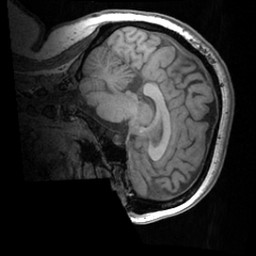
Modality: T1w
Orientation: sagittal
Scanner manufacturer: ge
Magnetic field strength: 3 T
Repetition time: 0.008368 s
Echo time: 0.00326 s